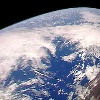
Label: cloud